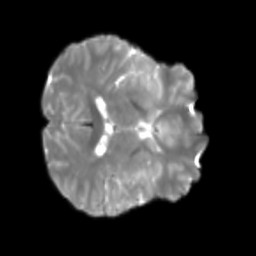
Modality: T2w
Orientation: axial
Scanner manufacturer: siemens
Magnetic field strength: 3 T
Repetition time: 4 s
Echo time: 0.0594 s